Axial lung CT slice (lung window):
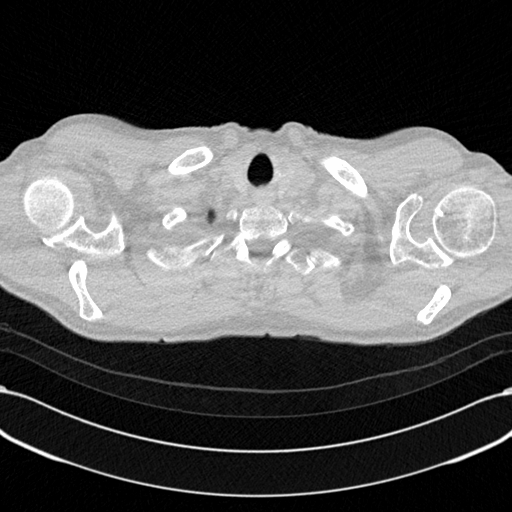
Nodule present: no